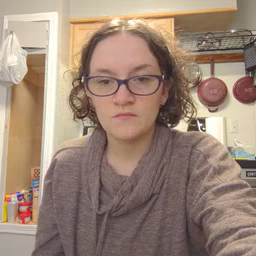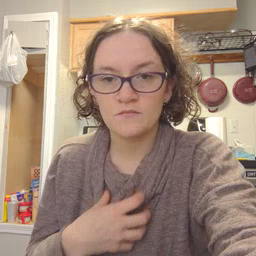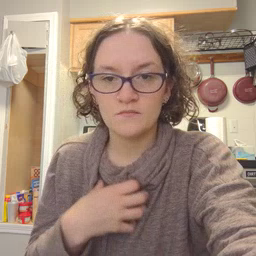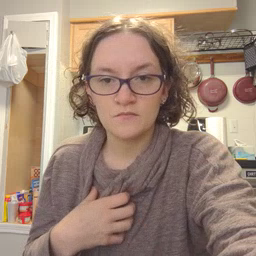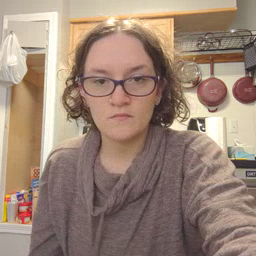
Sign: yucky